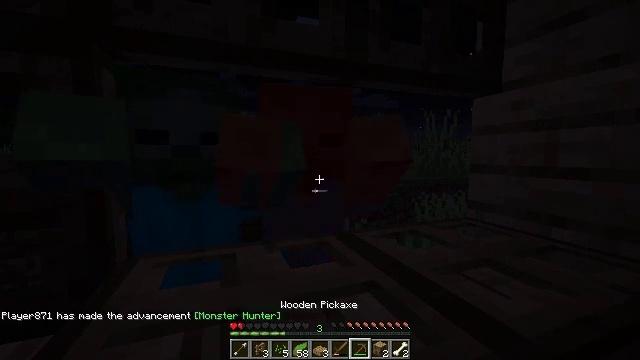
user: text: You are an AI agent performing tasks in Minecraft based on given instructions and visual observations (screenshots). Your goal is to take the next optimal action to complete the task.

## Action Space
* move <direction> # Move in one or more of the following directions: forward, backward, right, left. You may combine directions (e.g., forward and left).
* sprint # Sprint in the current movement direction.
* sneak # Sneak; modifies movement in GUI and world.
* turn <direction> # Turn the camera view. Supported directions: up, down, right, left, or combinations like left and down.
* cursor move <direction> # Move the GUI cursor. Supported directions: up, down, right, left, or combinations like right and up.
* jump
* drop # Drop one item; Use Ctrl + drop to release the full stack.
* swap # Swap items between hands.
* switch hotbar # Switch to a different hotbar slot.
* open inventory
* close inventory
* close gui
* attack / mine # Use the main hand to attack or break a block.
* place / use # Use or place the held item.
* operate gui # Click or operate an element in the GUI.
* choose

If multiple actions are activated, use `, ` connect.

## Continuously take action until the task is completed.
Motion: motion action
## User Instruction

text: Combat enemy.
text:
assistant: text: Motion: no_op